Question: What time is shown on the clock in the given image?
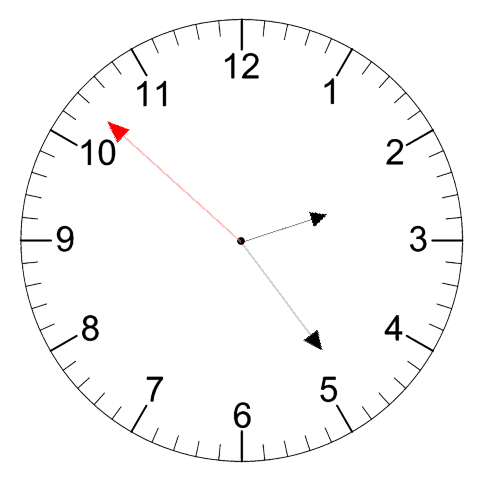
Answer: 02:23:52